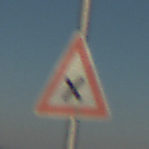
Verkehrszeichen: KreuzungOderEinmuendung
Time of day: SunriseSunset
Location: Outdoor (Nature)
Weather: Clear
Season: NotSpecified
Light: Natural